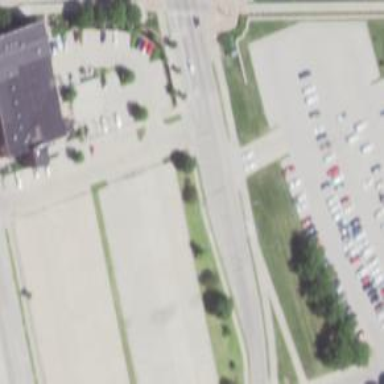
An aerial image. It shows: Pedestrian road.